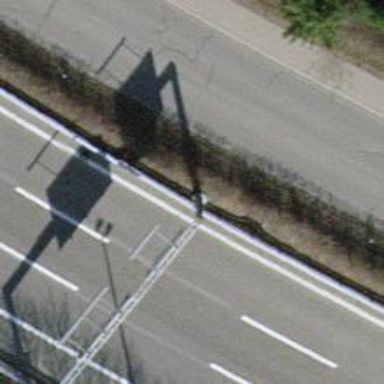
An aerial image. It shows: Gantry structure.